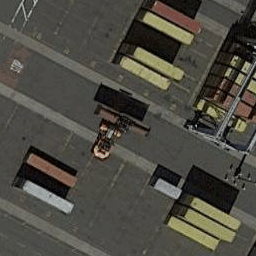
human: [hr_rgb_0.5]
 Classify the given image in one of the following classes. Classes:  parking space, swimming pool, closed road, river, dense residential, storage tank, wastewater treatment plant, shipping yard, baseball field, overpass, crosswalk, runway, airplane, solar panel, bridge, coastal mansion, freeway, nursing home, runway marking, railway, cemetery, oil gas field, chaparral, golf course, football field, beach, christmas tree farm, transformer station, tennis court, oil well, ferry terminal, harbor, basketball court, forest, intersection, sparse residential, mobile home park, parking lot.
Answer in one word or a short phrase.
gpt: shipping yard